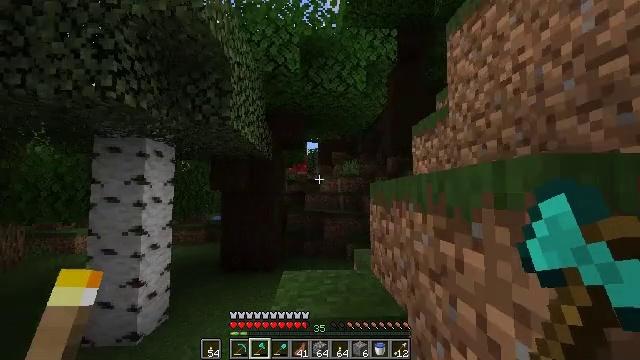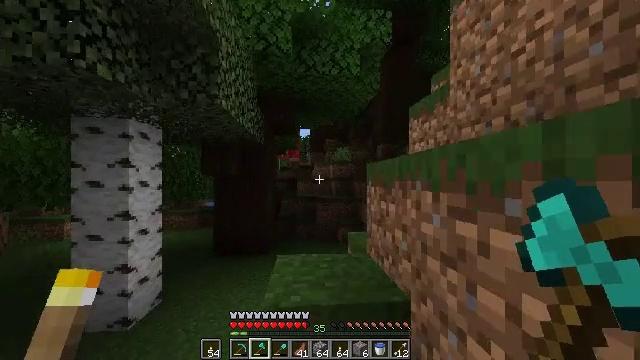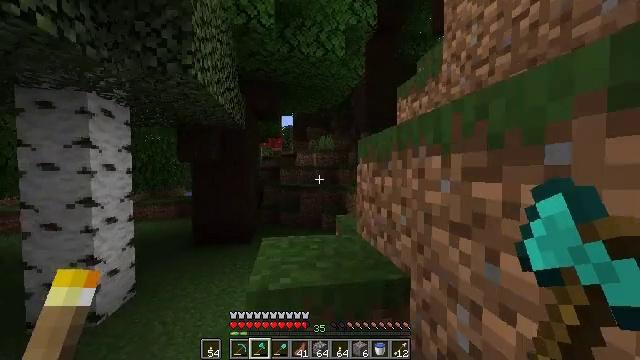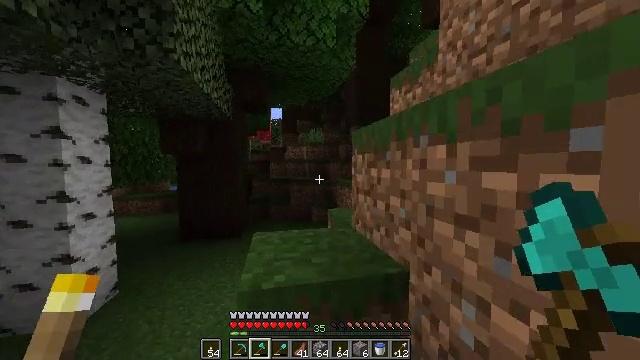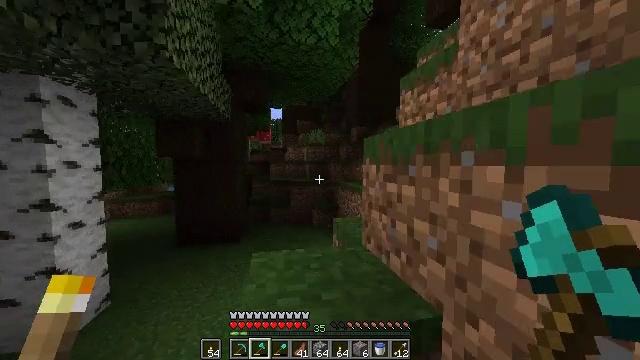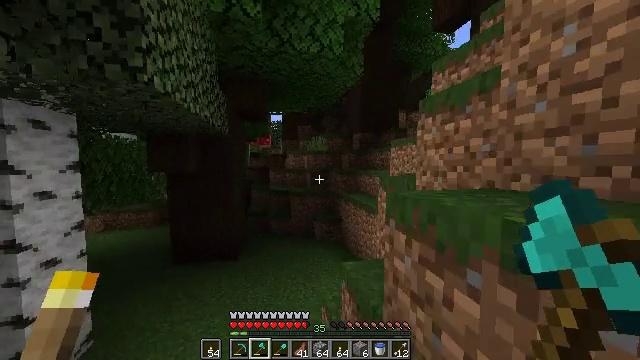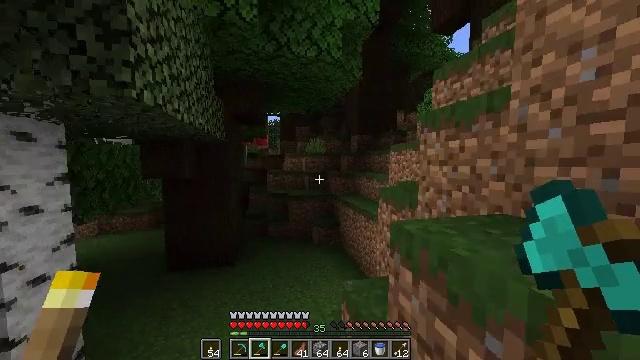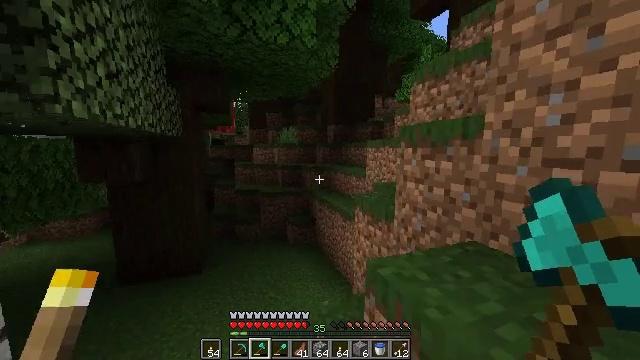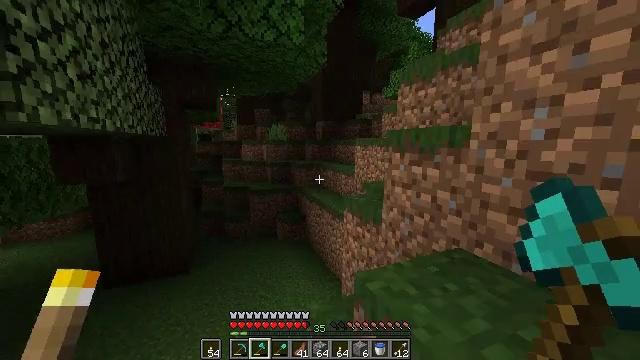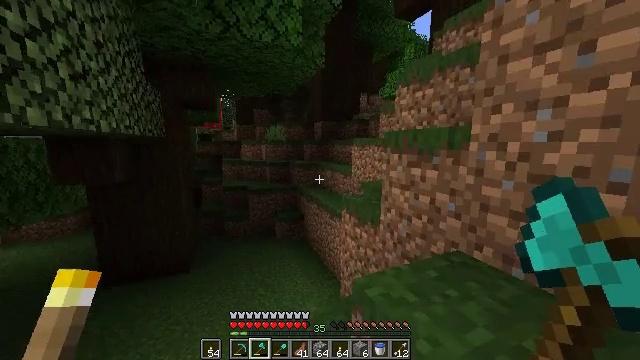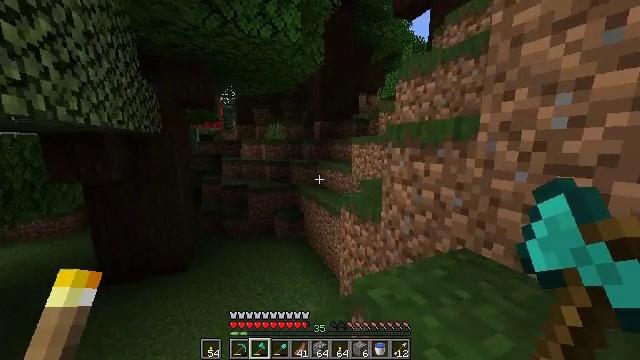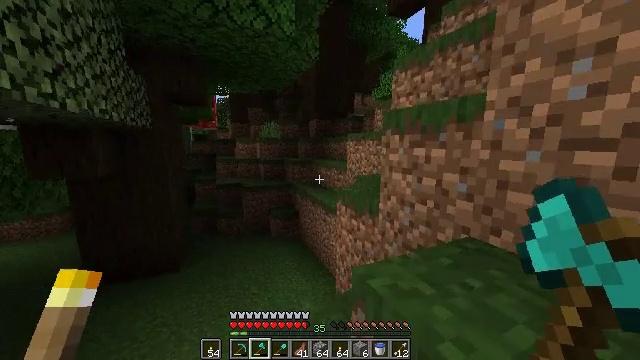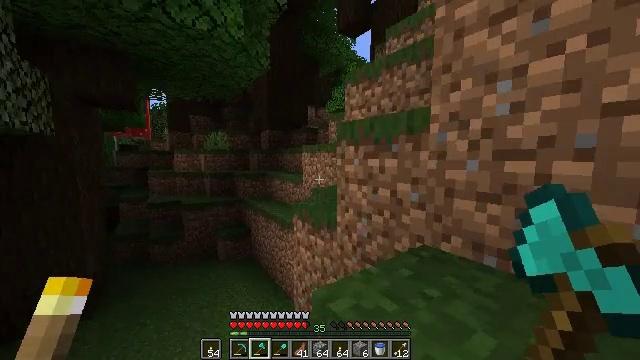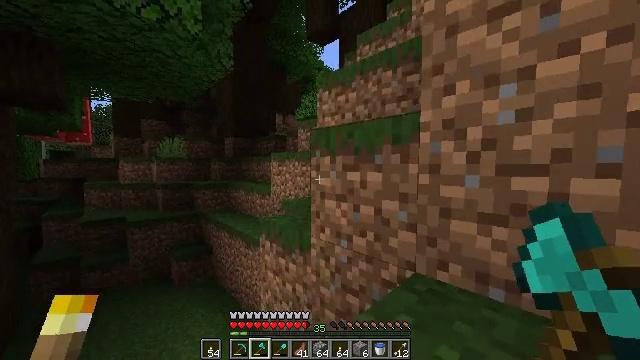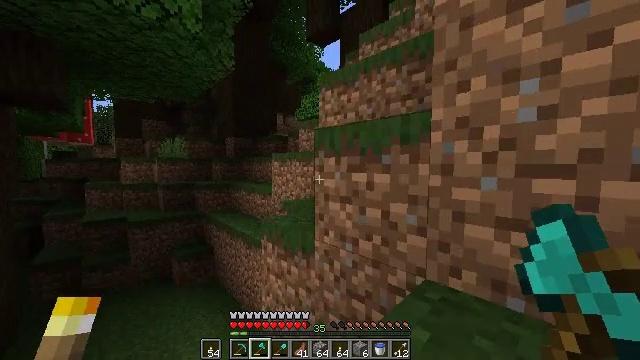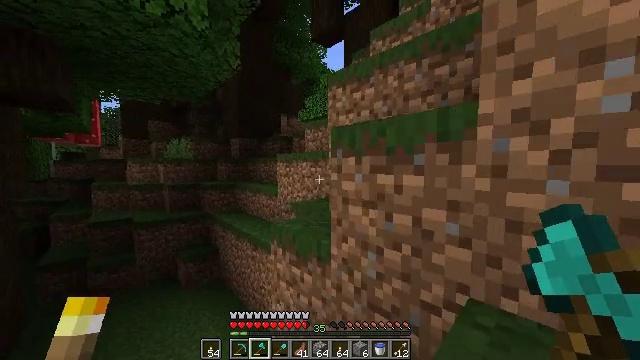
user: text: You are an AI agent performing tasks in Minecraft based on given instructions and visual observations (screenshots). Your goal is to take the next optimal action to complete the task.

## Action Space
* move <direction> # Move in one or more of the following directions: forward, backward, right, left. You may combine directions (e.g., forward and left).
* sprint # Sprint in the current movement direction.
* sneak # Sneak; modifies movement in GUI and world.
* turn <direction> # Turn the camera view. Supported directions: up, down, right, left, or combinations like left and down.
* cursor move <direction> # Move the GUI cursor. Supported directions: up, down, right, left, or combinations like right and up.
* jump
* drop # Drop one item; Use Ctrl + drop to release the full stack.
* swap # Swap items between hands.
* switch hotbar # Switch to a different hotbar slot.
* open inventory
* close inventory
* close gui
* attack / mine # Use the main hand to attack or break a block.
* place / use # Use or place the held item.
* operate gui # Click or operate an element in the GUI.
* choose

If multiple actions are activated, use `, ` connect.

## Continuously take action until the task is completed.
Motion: motion action
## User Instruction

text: Mine oak leaves.
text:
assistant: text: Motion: move forward and move left, sprint, turn right and down, jump
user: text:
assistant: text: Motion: move forward and move left, sprint, turn right and down, jump
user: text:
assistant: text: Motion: move forward and move left, sprint, turn right and down, jump
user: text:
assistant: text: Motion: move forward, sprint, jump
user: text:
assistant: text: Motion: move forward, sprint, jump
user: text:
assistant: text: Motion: move forward, sprint, jump
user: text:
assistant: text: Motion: move forward, sprint, turn right and down, jump
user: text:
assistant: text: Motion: move forward, sprint, turn right and down, jump
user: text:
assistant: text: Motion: move forward, sprint
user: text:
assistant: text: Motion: move forward, sprint
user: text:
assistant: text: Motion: move forward, sprint, turn right
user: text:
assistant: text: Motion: move forward, sprint, turn right and up
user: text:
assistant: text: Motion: move forward, sprint, turn right and up
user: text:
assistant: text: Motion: move forward, sprint
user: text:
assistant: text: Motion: move forward, sprint
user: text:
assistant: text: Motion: move forward and move left, sprint, jump
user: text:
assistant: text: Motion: move forward and move left, sprint, turn left, jump
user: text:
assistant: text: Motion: move forward and move left, sprint, turn left, jump
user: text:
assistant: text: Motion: move forward and move left, sprint
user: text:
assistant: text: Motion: move forward, sprint
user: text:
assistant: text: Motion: move forward, sprint
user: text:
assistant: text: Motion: move forward, sprint, turn left
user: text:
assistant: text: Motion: move forward, sprint, turn left
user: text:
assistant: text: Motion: move forward, sprint, turn left and up
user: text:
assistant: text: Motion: move forward, sprint, turn left and up
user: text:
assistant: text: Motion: move forward, sprint
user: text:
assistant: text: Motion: move forward
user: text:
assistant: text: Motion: move forward, turn left
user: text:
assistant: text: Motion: move forward
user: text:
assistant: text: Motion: move forward, sprint